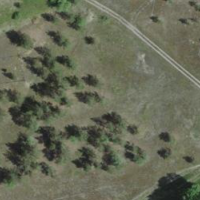
EUNIS habitat code: 25
Species observed at this site:
Cerastium glomeratum
Anacamptis pyramidalis
Hippocrepis comosa
Himantoglossum hircinum
Salix caprea
Euphorbia cyparissias
Centaurium pulchellum
Samolus valerandi
Berberis vulgaris
Blackstonia perfoliata
Anthyllis vulneraria
Tussilago farfara
Centaurium erythraea
Epipactis palustris
Gentiana cruciata
Veronica chamaedrys
Podarcis muralis
Erynnis tages
Orthetrum cancellatum
Sympecma fusca
Oedipoda caerulescens
Calliptamus italicus
Primula veris
Saxicola rubetra
Orthetrum brunneum
Oenanthe lachenalii
Milvus migrans
Milvus milvus
Ranunculus bulbosus
Zygaena trifolii
Ciconia ciconia
Aster amellus
Calopteryx splendens
Ononis spinosa
Anax imperator